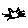
Label: cat